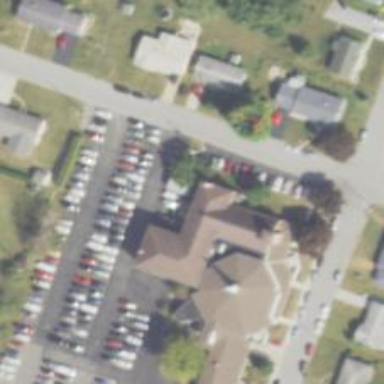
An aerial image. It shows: Building that is place of worship.